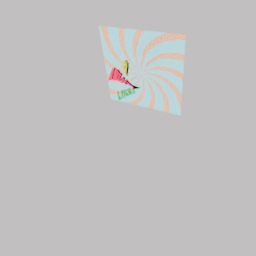
Label: decoration